Field crop: maize
Growth stage: 2
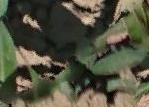
Species: maize